Question: I have two tables A and B joined with a common id field. Table A has single entries per id. Table B has multiple entries per id. Table B has two columns "name" and "customertype".
I want to be able to SELECT columns from A and B but I want to show the column "name" from Table B three times: once for each separate match of customertype.
Example:

I want to be able to SELECT and display:
'''
id,country,name(from EC),date,name(from T1),name(from T2)
'''
How do I do this? I am a novice SQL user! Thanks in advance for advice.
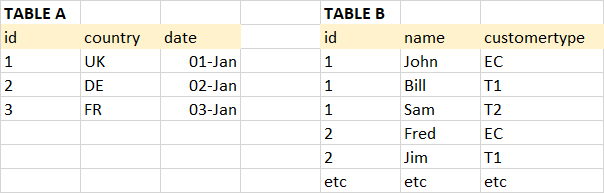
Answer: You can use conditional aggregation:
'''
select a.id, a.country, a.date,
max(case when customertype = 'EC' then name end) as ec,
max(case when customertype = 'T1' then name end) as t1,
max(case when customertype = 'T2' then name end) as et2
from a join
b
on a.id = b.id
group by a.id, a.country, a.date
'''